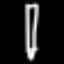
Label: pencil